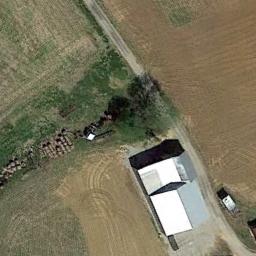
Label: sparse_residential